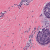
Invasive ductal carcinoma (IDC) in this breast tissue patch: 0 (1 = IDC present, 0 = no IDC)